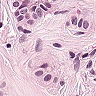
Metastatic tissue present: yes